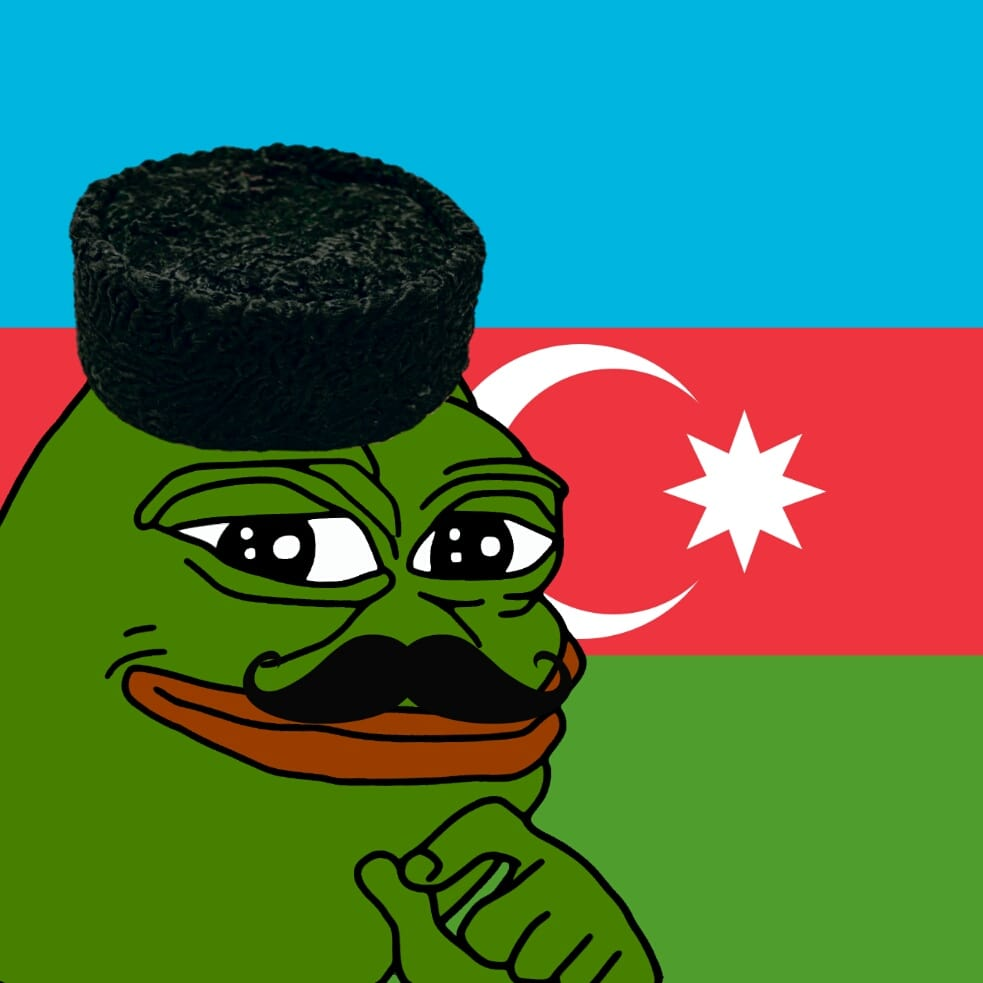
Label: 5_Pepe